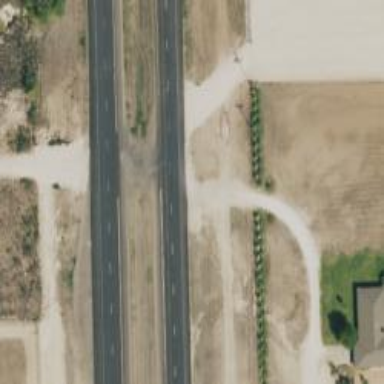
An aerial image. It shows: Trunk link highway.